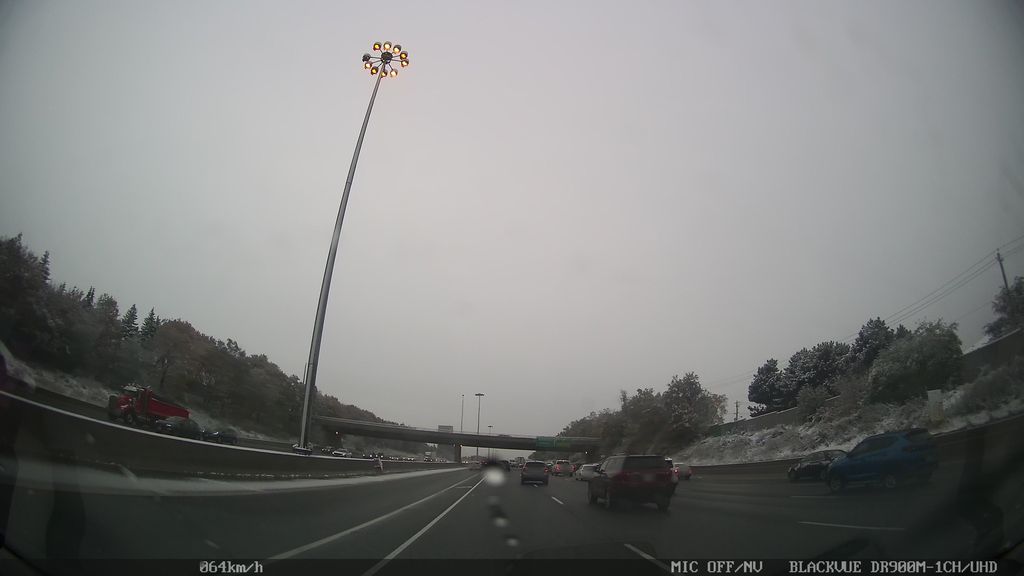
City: toronto